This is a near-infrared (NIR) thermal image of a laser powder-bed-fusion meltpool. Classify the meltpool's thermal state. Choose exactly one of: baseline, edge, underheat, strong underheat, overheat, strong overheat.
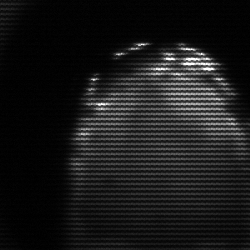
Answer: edge